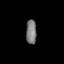
Tissue: skin
Cell type: Epithelial cells
Senescence score: 0.2761
Nuclear area (px): 254
Mean DAPI intensity: 121.567